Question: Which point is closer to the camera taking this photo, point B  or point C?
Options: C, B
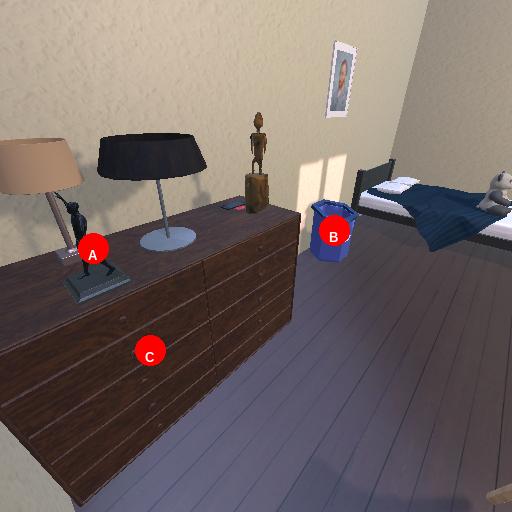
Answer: C